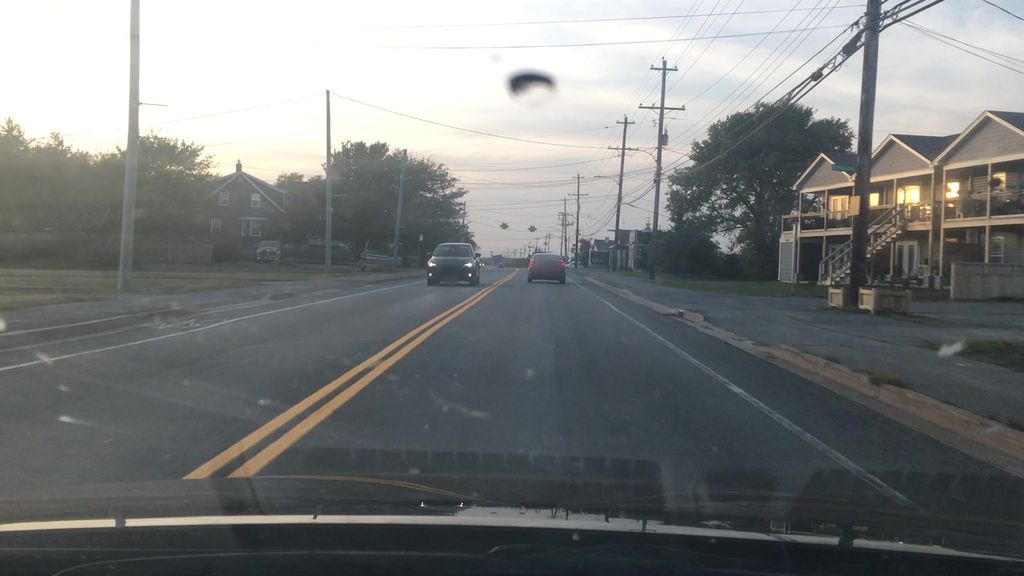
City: halifax